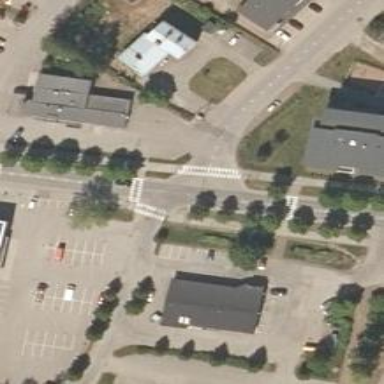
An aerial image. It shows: Asphalt cycleway with zebra crossing for cyclists.